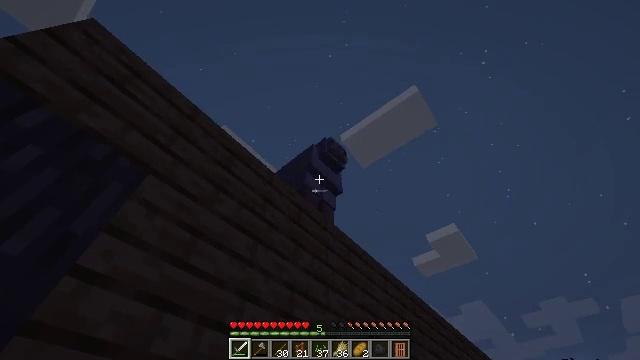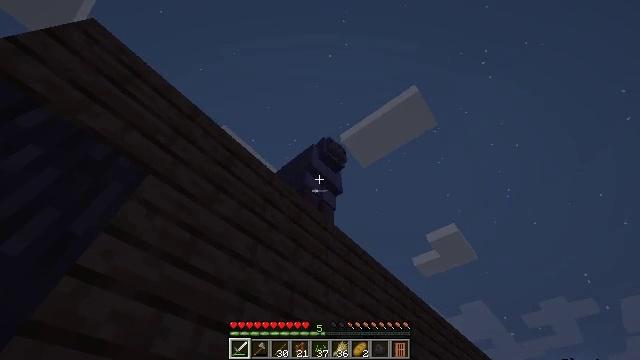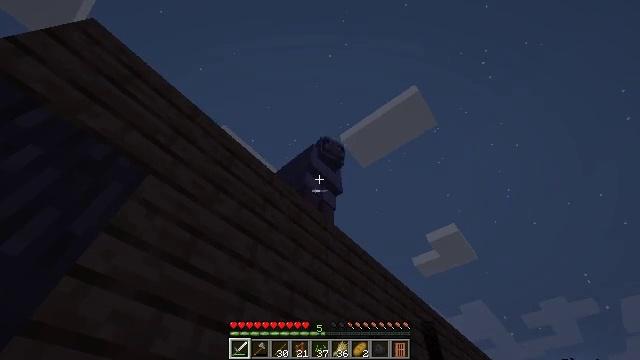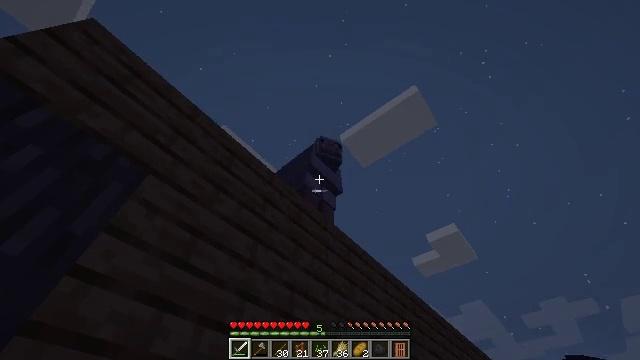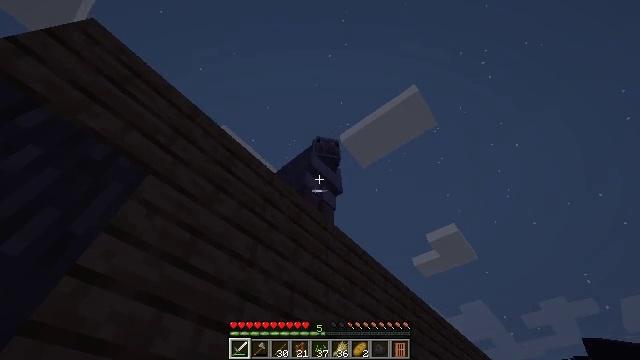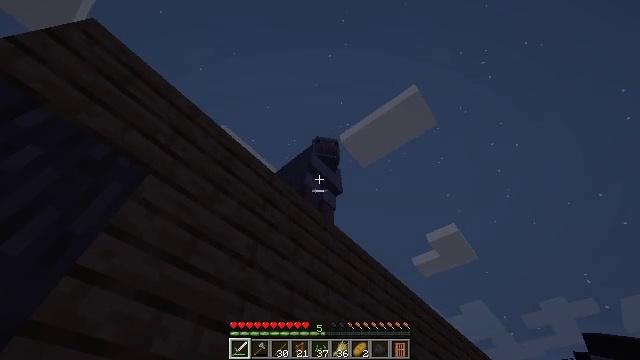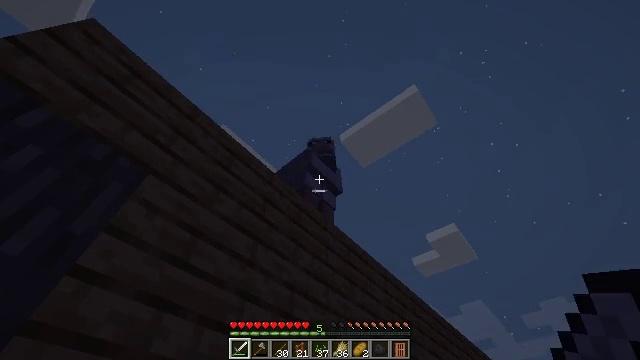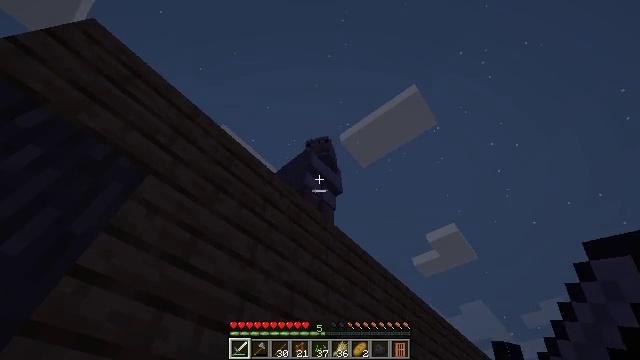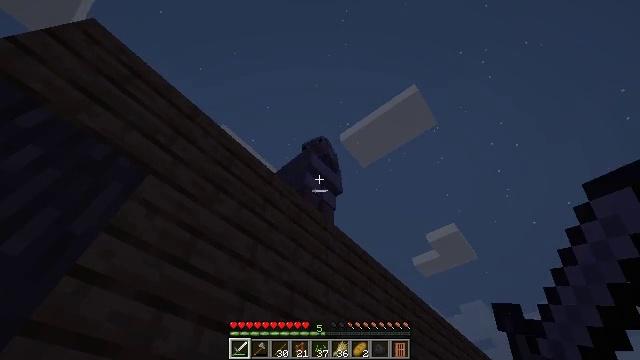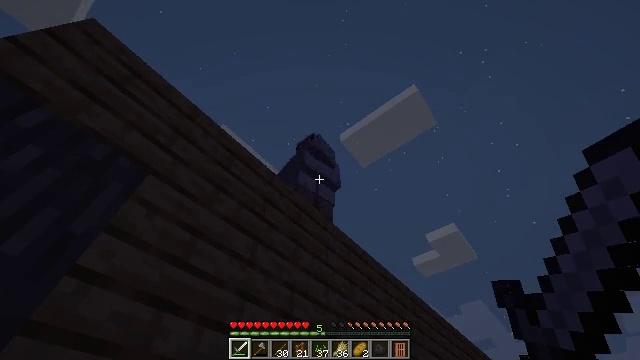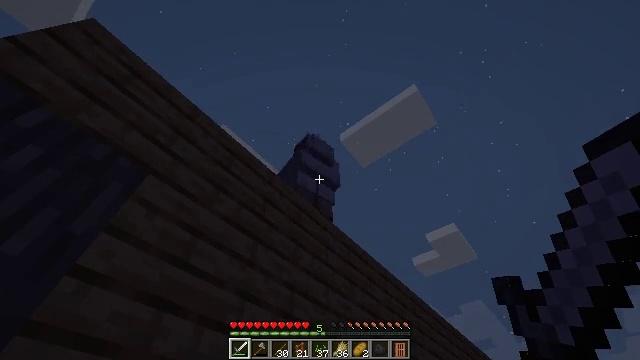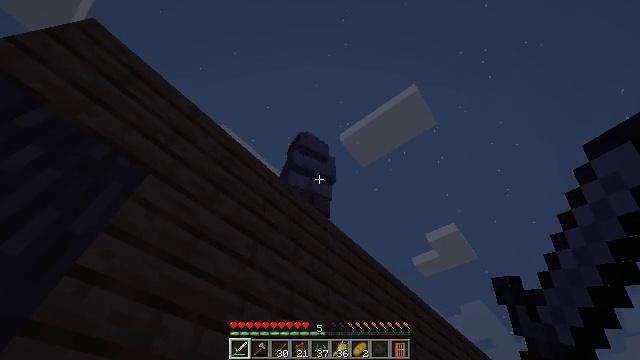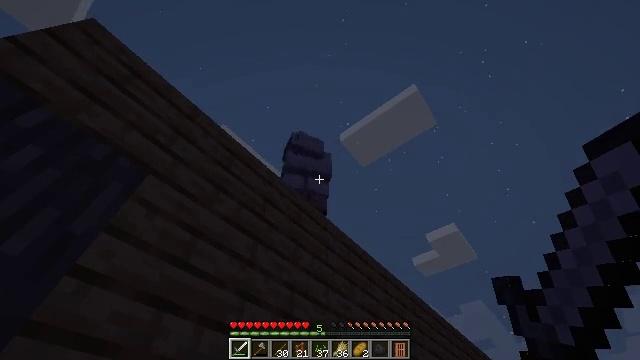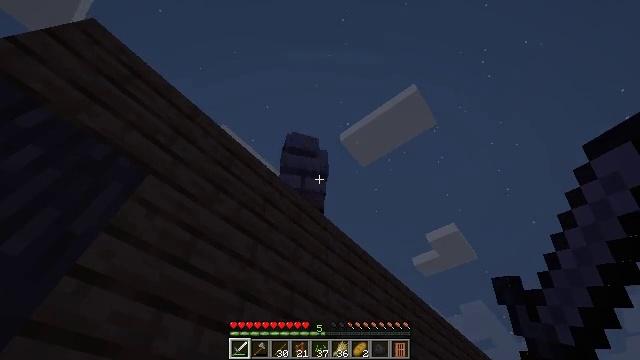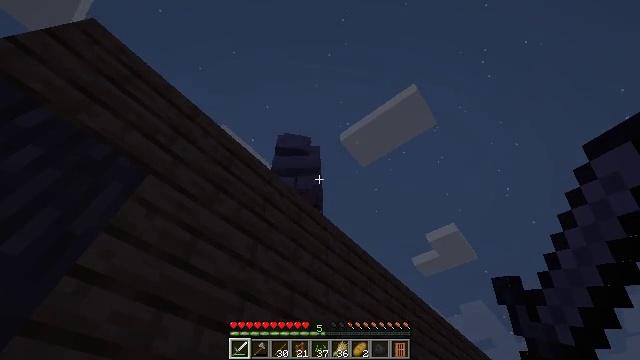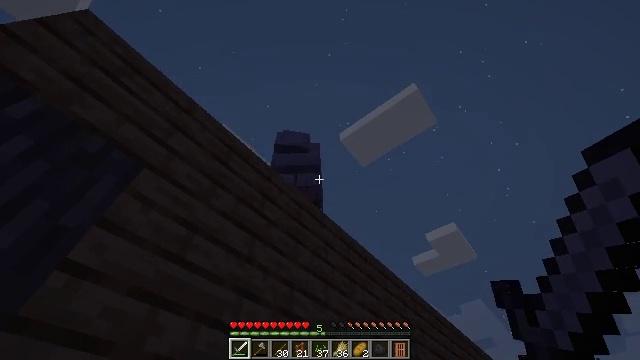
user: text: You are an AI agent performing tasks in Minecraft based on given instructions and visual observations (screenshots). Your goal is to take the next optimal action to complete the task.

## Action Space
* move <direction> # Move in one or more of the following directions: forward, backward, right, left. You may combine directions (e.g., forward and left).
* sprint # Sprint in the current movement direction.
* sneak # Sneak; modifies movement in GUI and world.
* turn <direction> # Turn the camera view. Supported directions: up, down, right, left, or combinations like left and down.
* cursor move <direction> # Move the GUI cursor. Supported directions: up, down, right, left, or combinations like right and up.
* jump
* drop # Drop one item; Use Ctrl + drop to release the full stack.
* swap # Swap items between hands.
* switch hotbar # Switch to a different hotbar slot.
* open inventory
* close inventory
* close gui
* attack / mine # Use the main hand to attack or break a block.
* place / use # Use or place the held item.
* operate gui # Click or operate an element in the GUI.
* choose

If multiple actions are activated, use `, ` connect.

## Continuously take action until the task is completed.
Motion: motion action
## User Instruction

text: Reclaim the acacia fence from a structure.
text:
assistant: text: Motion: no_op
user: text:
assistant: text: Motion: no_op
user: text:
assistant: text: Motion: no_op
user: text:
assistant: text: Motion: no_op
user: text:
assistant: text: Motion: no_op
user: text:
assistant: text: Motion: no_op
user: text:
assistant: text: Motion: no_op
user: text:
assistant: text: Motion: no_op
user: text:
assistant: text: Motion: no_op
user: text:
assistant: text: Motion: no_op
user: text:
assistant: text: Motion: no_op
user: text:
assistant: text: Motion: no_op
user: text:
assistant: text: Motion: no_op
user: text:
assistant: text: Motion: no_op
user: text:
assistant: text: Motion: move forward
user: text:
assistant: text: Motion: move forward
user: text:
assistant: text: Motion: move forward
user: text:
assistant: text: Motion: move forward
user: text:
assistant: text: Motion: move forward
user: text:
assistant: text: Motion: move forward
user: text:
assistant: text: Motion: move forward
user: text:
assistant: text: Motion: turn left
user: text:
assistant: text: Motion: no_op
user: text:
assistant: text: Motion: no_op
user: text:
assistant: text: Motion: no_op
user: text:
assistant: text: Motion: turn up
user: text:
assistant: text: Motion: turn left and up
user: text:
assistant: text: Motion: turn up
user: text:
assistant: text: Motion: turn up
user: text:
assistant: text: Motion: turn up